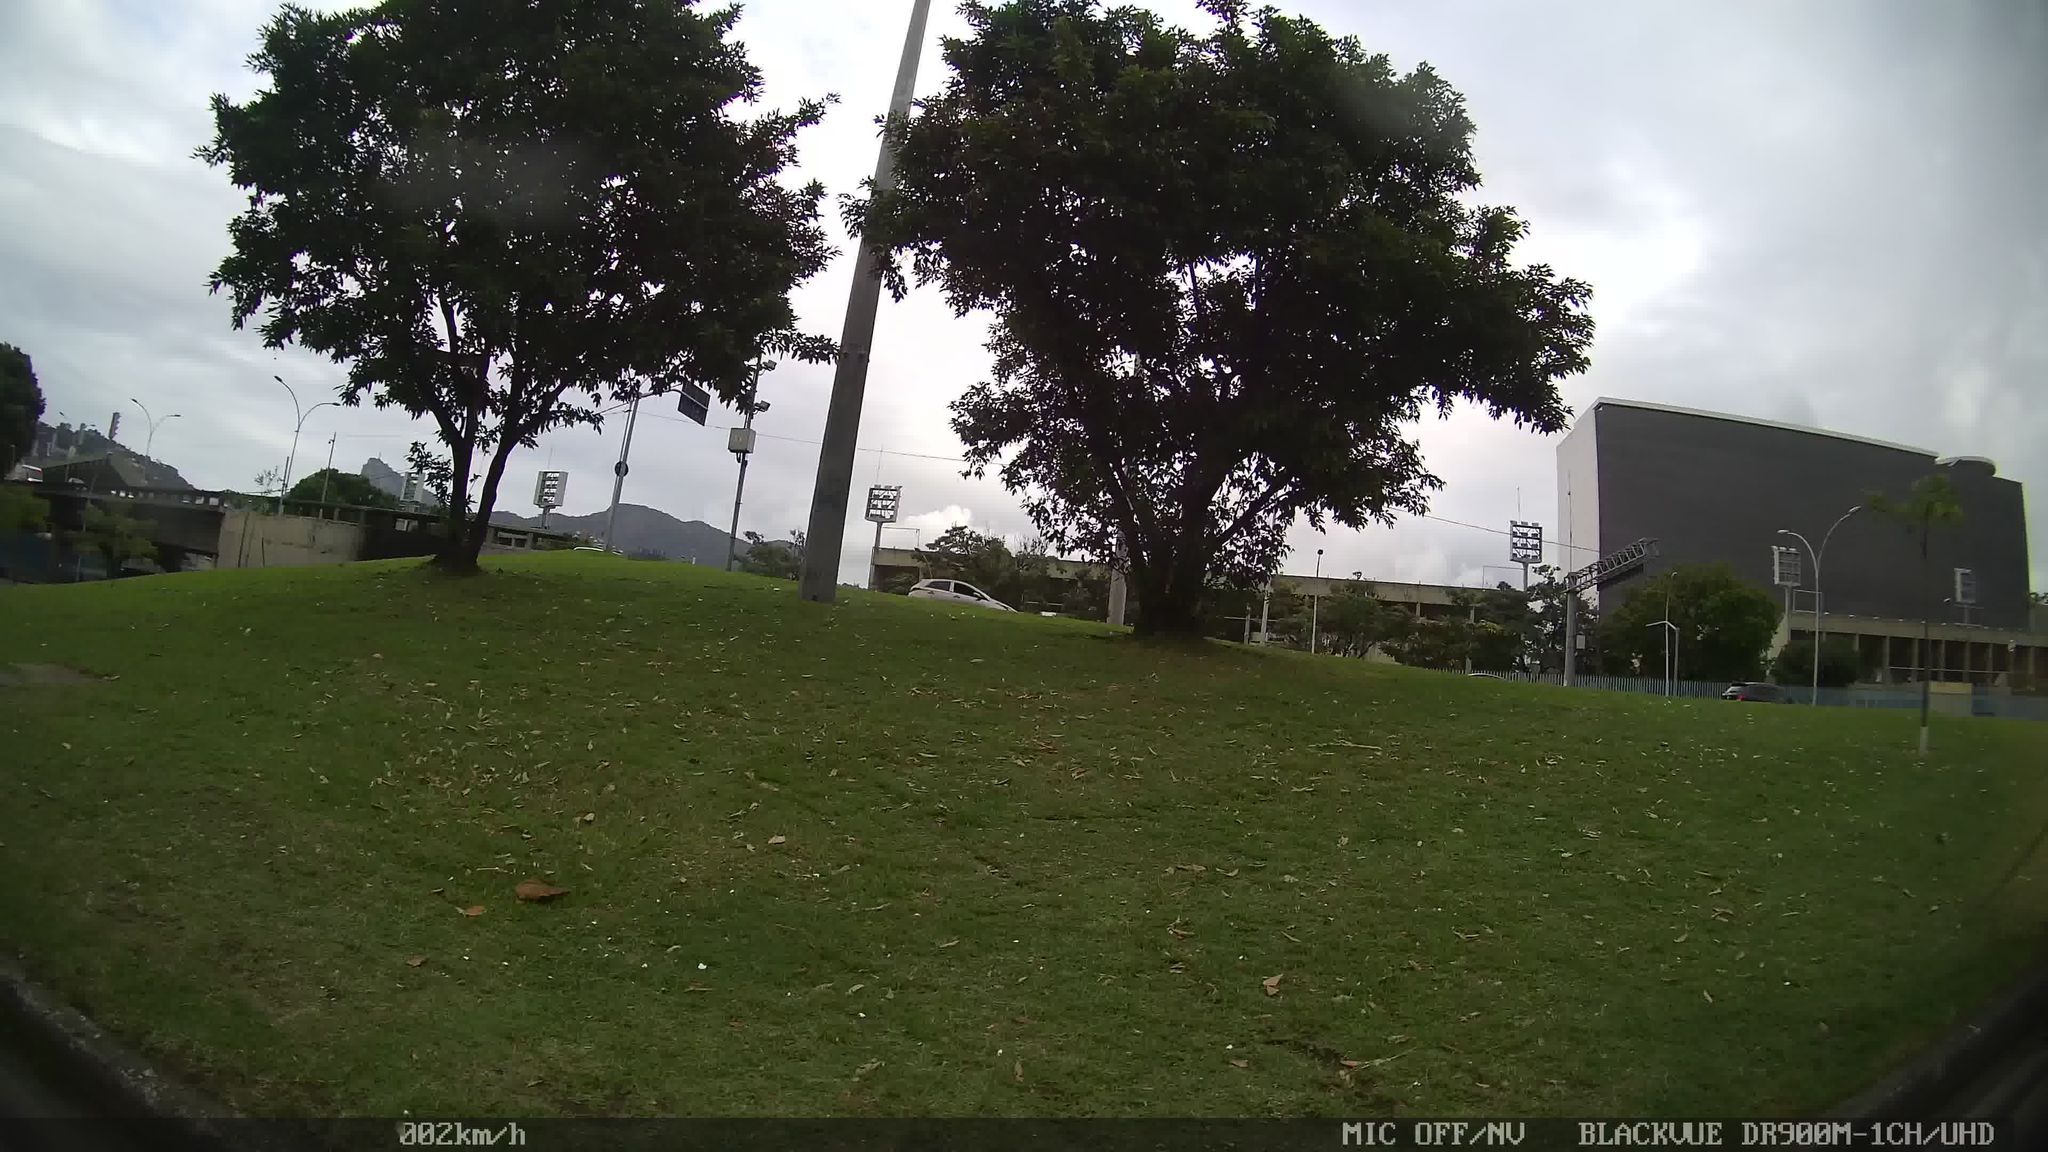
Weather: cloudy
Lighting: day
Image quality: good
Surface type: walking surface
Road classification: tertiary
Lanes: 2
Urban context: urban centre
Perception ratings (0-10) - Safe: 3.58, Lively: 4.03, Beautiful: 8.69, Boring: 5.74, Depressing: 2.77, Wealthy: 4.15